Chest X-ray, AP view. Patient: 46 years old, sex M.
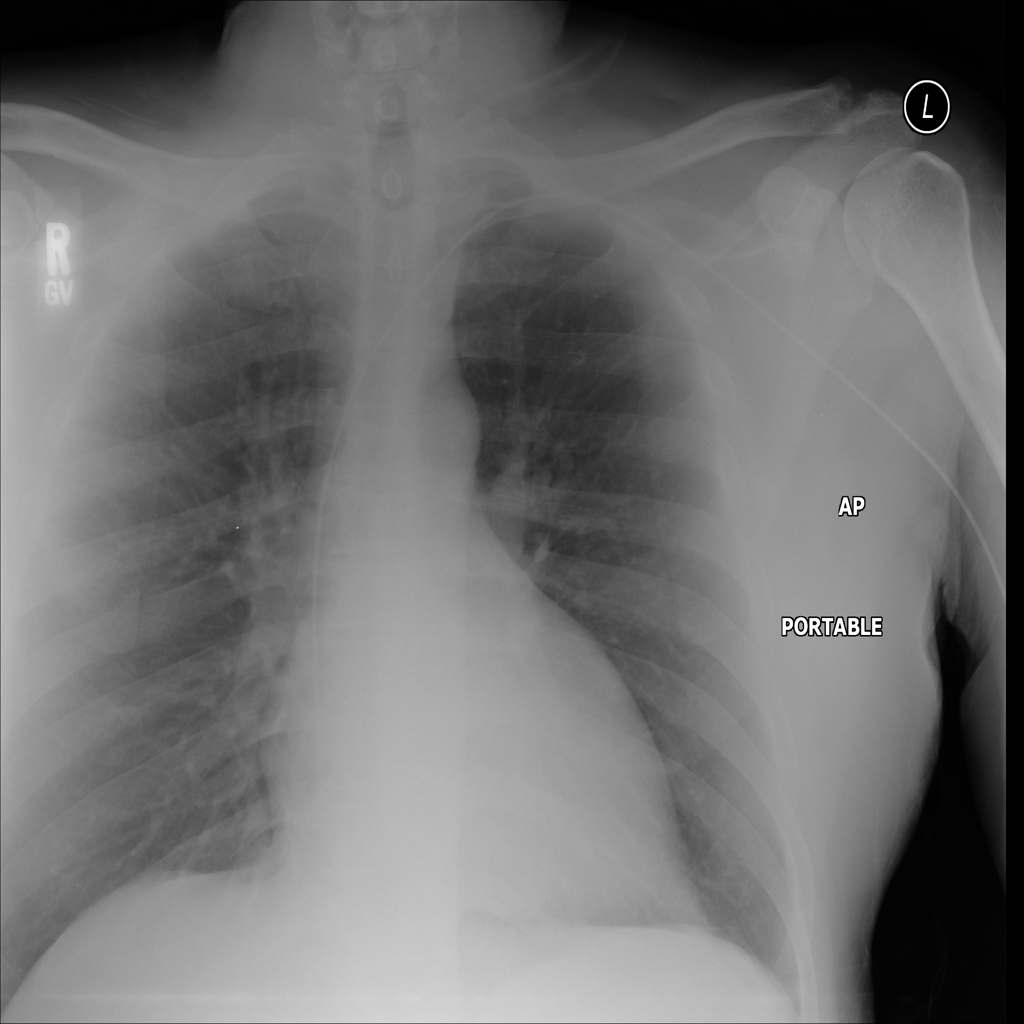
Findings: No Finding